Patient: sex M, age 36
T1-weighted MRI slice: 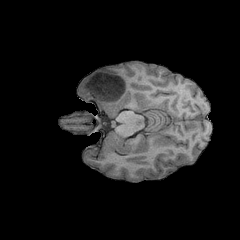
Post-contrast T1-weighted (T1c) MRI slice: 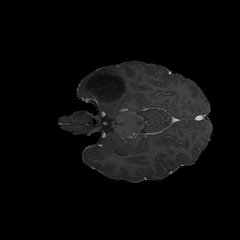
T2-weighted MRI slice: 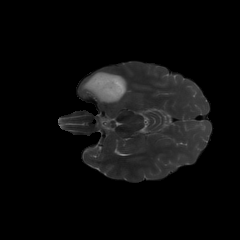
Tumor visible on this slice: yes
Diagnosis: Astrocytoma, IDH-mutant
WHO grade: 3